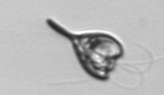
Label: Pyramimonas_longicauda